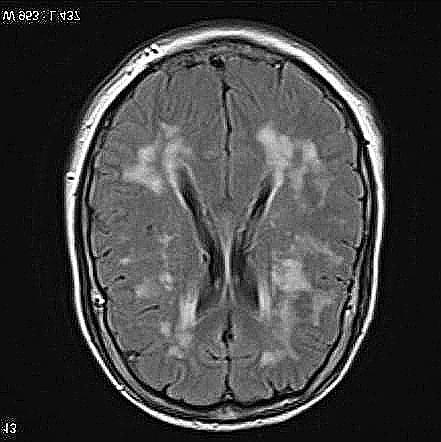
Label: notumor